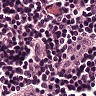
Metastatic tissue present: no